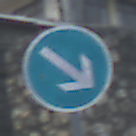
Verkehrszeichen: VorgeschriebeneVorbeifahrtRechts
Umgebung: Outdoor, Suburban
Tageszeit: MorningAfternoon
Wetter: PartlyCloudy
Licht: Natural
Jahreszeit: NotSpecified
Kontrast: LowContrast